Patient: sex M, age 80
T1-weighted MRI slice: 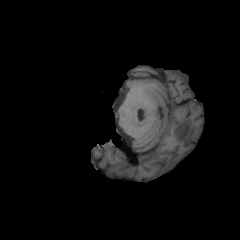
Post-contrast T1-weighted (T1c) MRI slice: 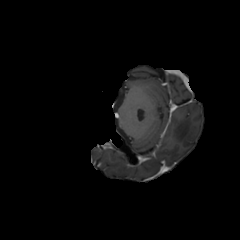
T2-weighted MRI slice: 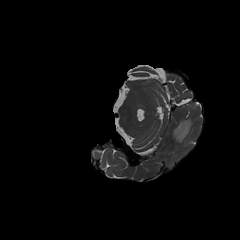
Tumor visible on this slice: yes
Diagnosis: Glioblastoma, IDH-wildtype
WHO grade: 4